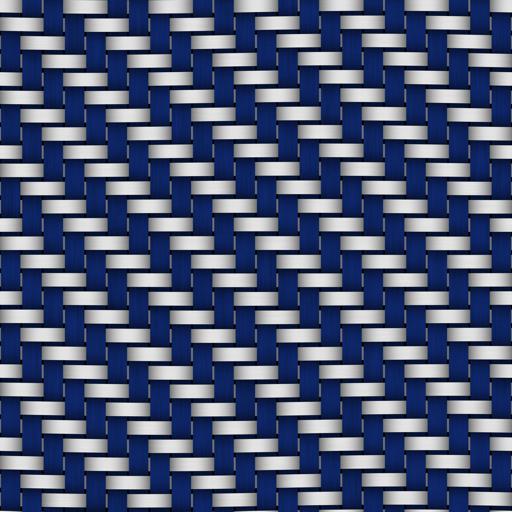
Tags: blue fabric plastic white